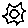
Label: sun